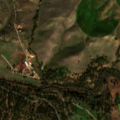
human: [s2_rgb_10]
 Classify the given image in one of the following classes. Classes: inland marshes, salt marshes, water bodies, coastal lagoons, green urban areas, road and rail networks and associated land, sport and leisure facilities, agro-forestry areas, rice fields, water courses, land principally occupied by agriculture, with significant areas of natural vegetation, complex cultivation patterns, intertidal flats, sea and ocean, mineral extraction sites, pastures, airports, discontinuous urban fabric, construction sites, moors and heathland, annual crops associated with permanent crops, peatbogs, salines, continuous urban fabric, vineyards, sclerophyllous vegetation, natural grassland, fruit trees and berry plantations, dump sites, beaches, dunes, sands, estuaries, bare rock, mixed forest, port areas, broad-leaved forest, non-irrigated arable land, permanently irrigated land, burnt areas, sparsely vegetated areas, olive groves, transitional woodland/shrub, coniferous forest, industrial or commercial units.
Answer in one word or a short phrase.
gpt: non-irrigated arable land, permanently irrigated land, olive groves, pastures, annual crops associated with permanent crops, agro-forestry areas